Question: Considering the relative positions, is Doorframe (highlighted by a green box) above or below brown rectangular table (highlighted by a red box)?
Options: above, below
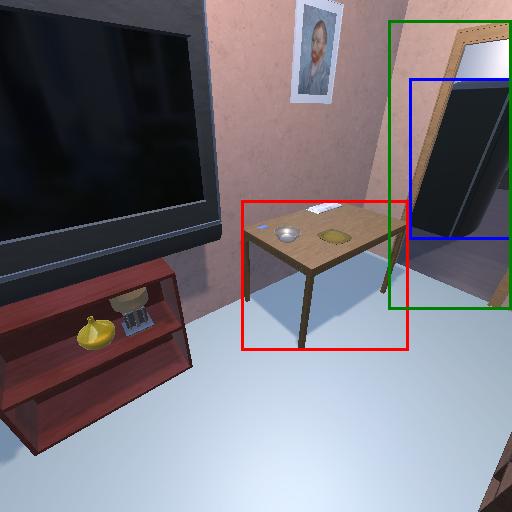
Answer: above